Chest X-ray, PA view. Patient: 71 years old, sex M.
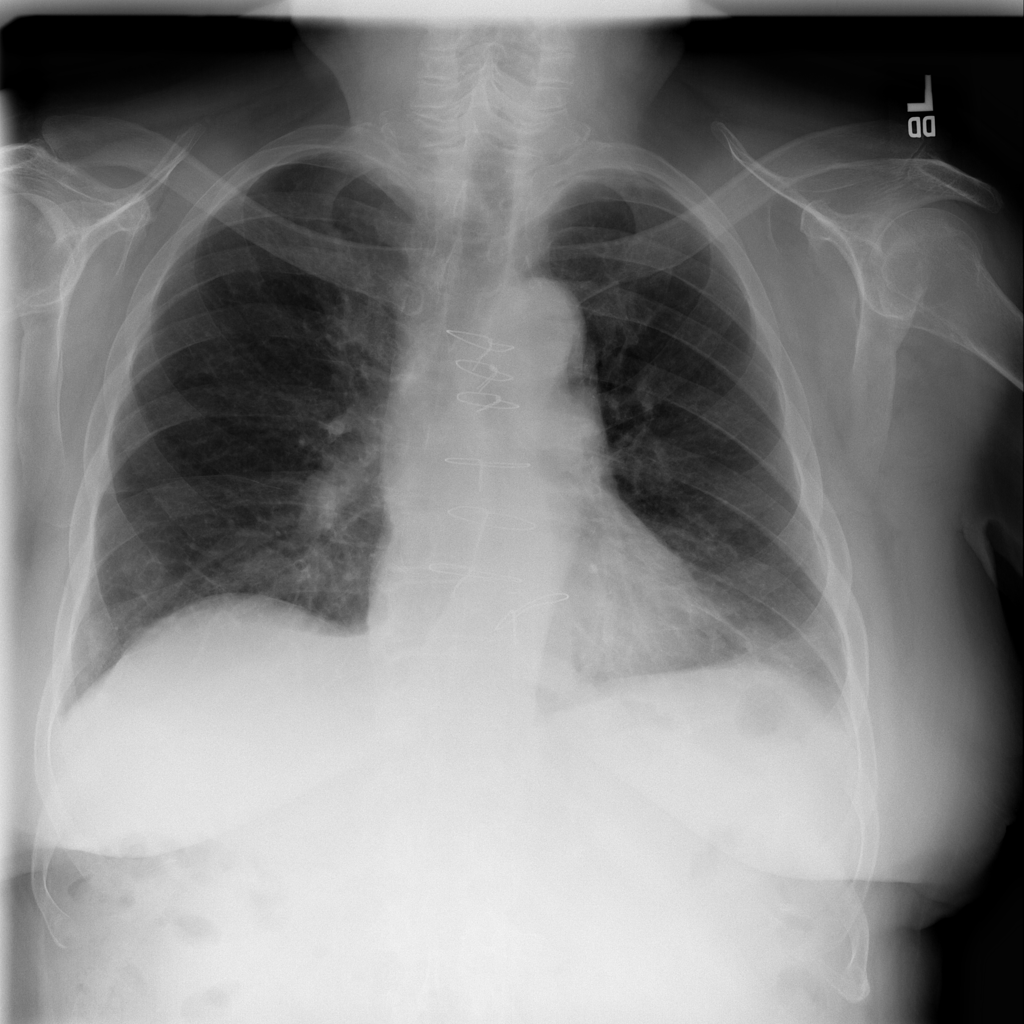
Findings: No Finding